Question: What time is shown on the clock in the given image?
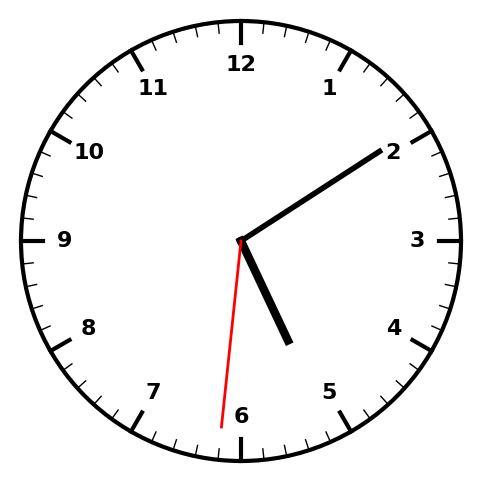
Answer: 05:09:31